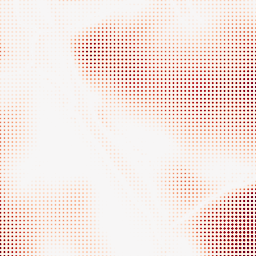
Category: morphological
Decomposition family: tophat
Decomposition parameters: size: 100
mode: white
Upsampling method: sinc_blackman
Upsampling parameters: scale: 8
kernel_size: 4
Upsampling scale: 8